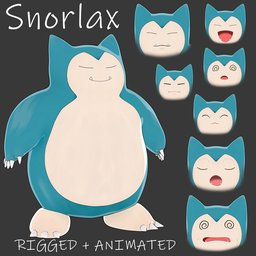
Label: animals